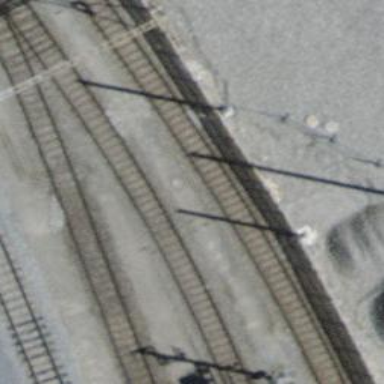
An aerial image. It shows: Railway yard with electrified tracks and single track.